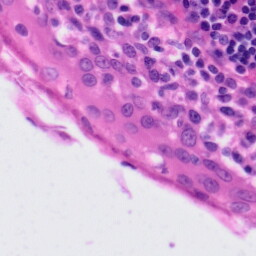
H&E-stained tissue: Tonsil